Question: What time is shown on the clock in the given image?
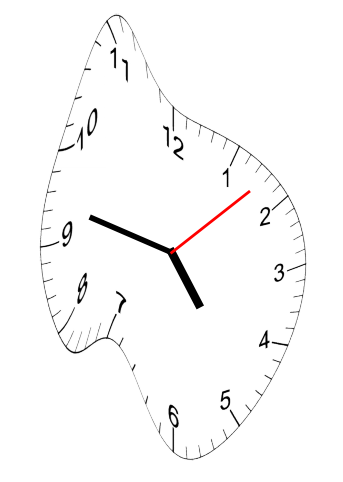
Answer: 04:47:08